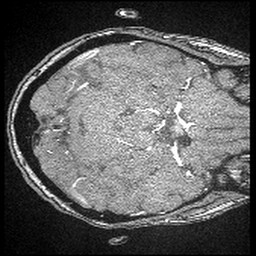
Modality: angio
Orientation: axial
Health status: ill
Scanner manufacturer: siemens
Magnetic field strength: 3 T
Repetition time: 0.021 s
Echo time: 0.00358 s